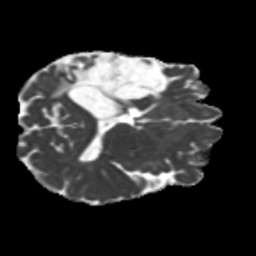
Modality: MD
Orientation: axial
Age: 41
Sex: male
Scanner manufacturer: siemens
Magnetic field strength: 3 T
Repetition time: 5.25 s
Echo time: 0.08 s